Question: i have searched a lot.
I'm facing this error

Create method in Controller is
def create
@category = Category.new(params[:category])
'''
respond_to do |format|
if @category.save
format.html { redirect_to @category, notice: 'Category was successfully created.' }
format.json { render json: @category, status: :created, location: @category }
else
format.html { render action: "new" }
format.json { render json: @category.errors, status: :unprocessable_entity }
end
end
end
'''
My Form is
'''
<%= form_for @category, :html => { :multipart => true } do |f| %>
<% if @category.errors.any? %>
<div id="error_explanation">
<h2><%= pluralize(@category.errors.count, "error") %> prohibited this category from being saved:</h2>
<ul>
<% @category.errors.full_messages.each do |msg| %>
<li><%= msg %></li>
<% end %>
</ul>
</div>
<% end %>
<div class="field">
<%= f.label :name %><br />
<%= f.text_field :name %>
</div>
<div class="field">
<%= f.label :description %><br />
<%= f.text_area :description%>
</div>
<div class="field">
<%= f.file_field :image %>
</div>
<div class="actions">
<%= f.submit %>
</div>
<% end %>
'''
When i select the file to upload and click submit button not proceed
My Uploader is
'''
# encoding: utf-8
require 'carrierwave/processing/rmagick'
class ImageUploader < CarrierWave::Uploader::Base
#Include RMagick or MiniMagick support
include CarrierWave::RMagick
# Choose what kind of storage to use for this uploader:
storage :file
# This is a sensible default for uploaders that are meant to be mounted:
def store_dir
"uploads/#{model.class.to_s.underscore}/#{mounted_as}/#{model.id}"
end
def scale(width, height)
# do something
end
# Create different versions of your uploaded files:
version :thumb do
process :resize_to_fill => [80, 80]
end
end
'''
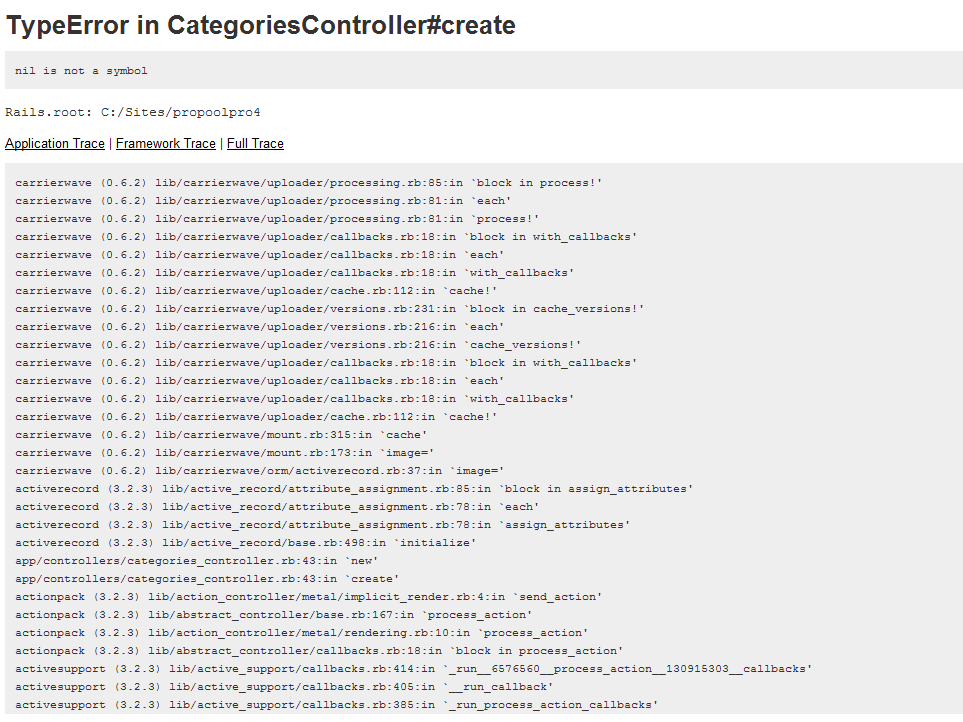
Answer: i have Create the new project, apply everything in the same way and its working, still don't know why this error occurred but now i have no problem.